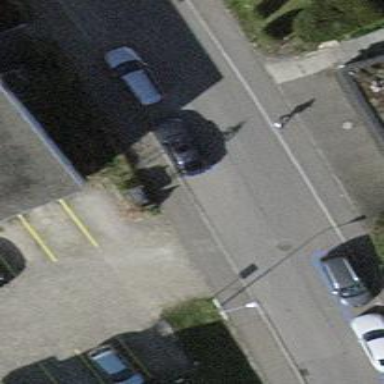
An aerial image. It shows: Unmarked crossing with traffic calming table on the road.